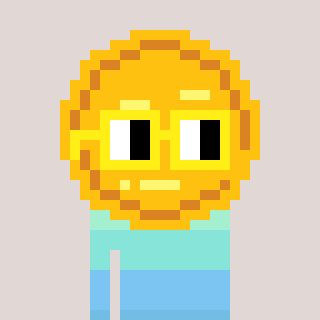
a pixel art character with square yellow glasses, a medal-shaped head and a peachy-colored body on a warm background